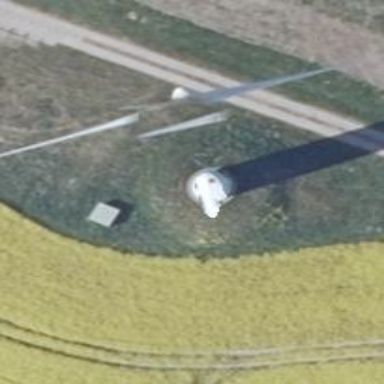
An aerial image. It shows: Wind generator powered by horizontal axis wind turbine.